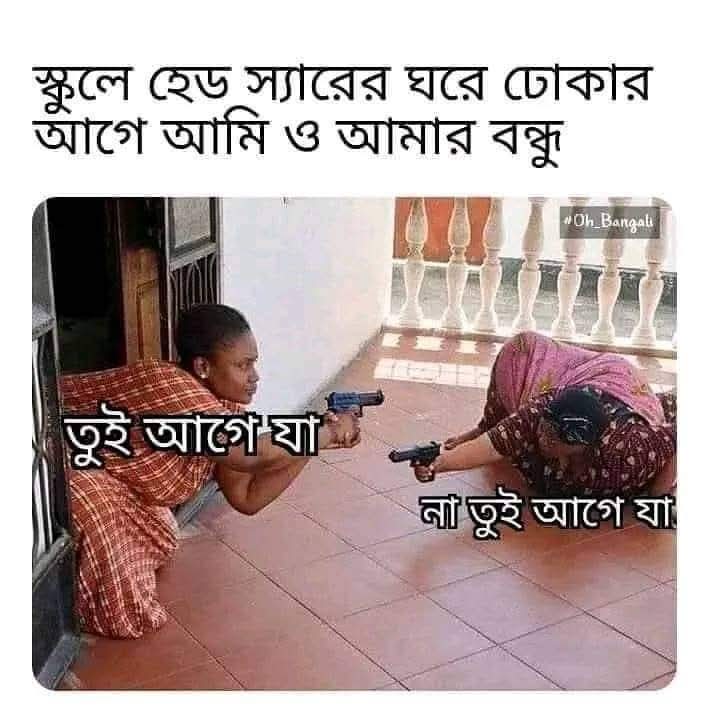
Text: স্কুলে হেড স্যারের ঘরে ঢোকার আগে আমি ও আমার বন্ধু
তুই আগে যা
না তুই আগে যা
Label: Non Hate